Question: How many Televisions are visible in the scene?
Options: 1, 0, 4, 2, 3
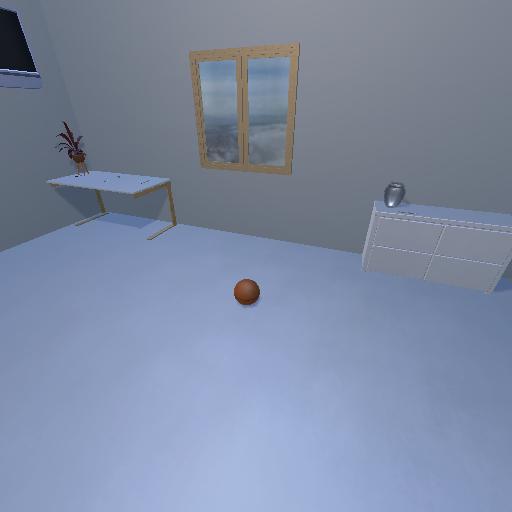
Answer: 1